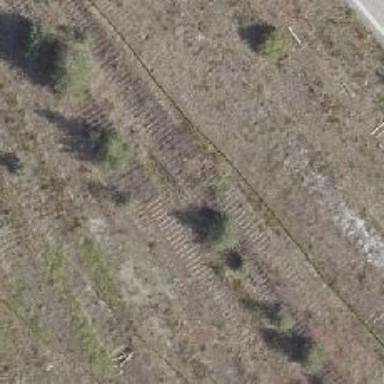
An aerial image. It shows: Abandoned railway.